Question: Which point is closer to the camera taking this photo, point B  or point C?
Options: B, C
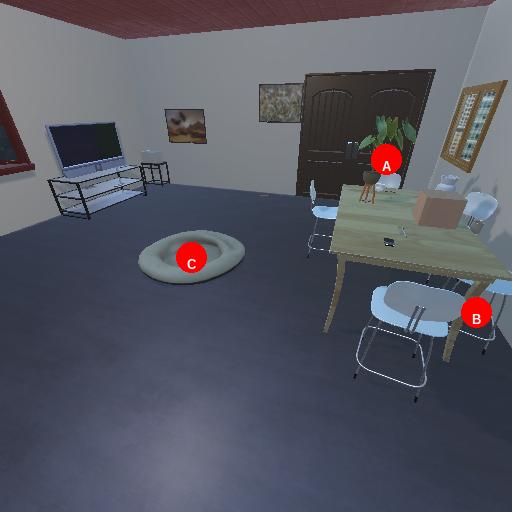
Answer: B